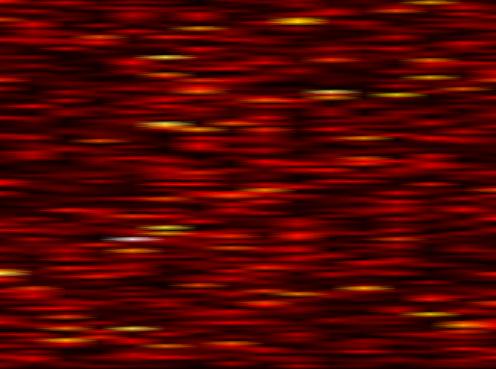
Label: OFDM